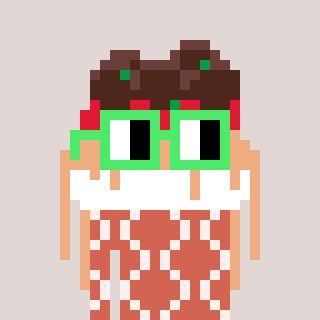
a pixel art character with square light green glasses, a spaghetti-shaped head and a peachy-colored body on a warm background